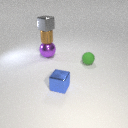
large purple metal sphere below small brown metal cylinder